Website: home-depot
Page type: billing-address
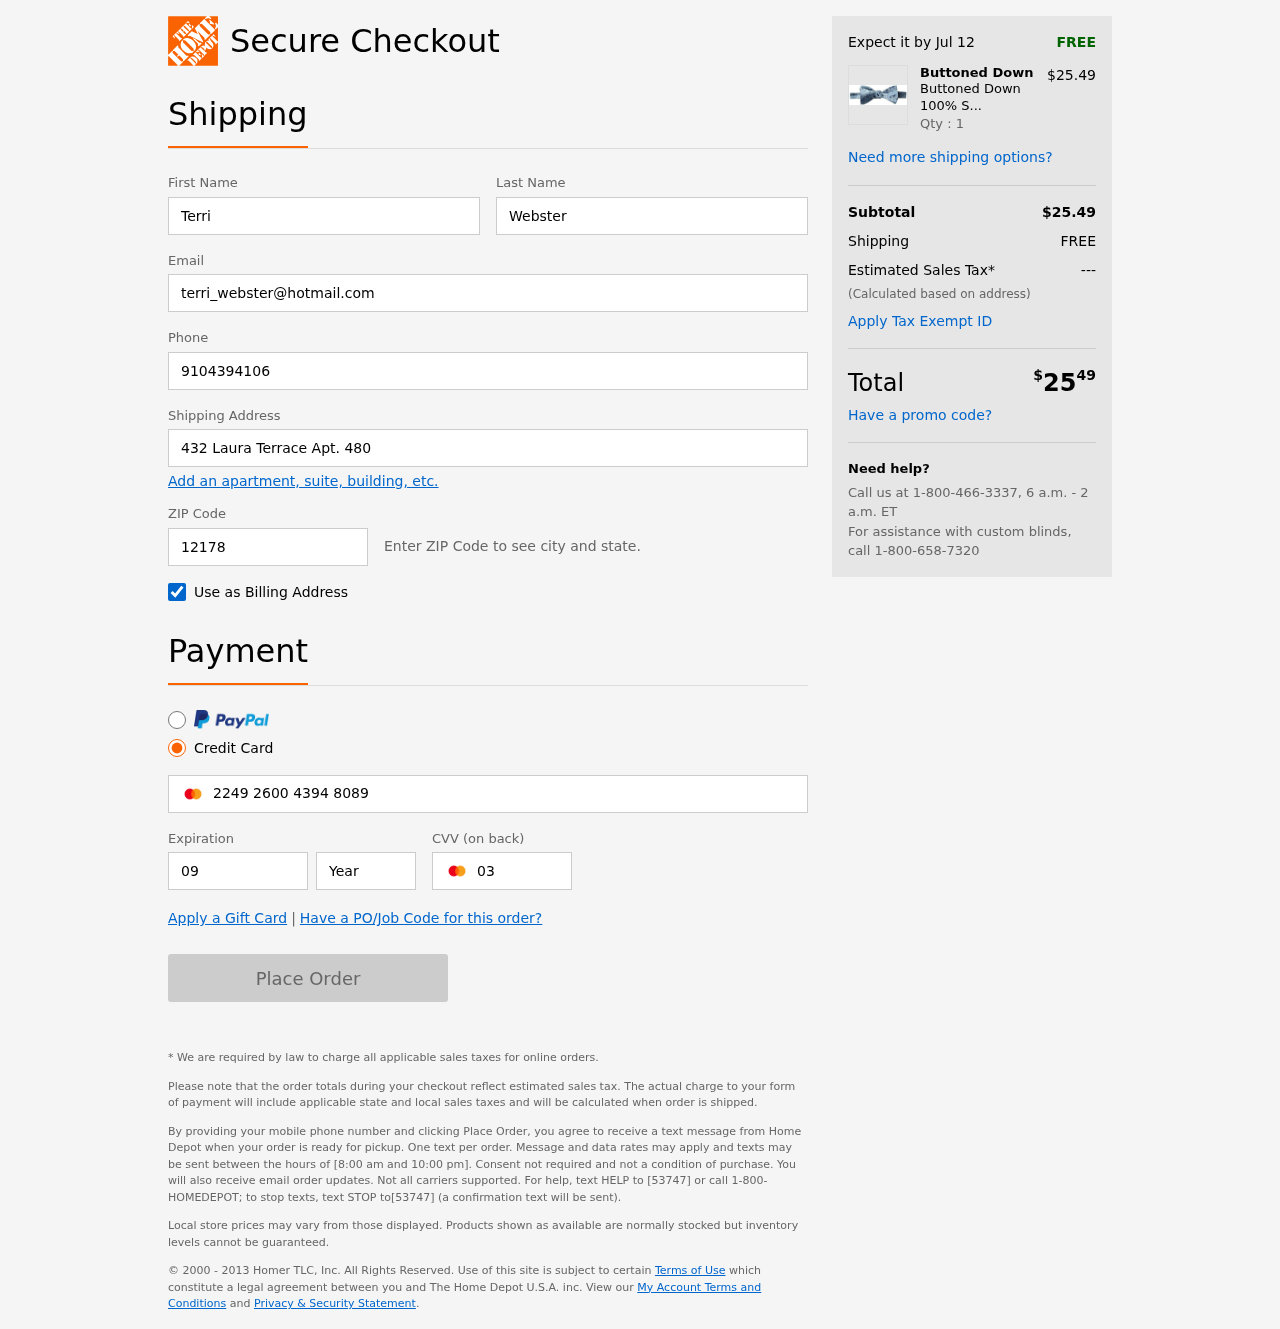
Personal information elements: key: PII_FIRSTNAME
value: Terri
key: PII_LASTNAME
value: Webster
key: PII_EMAIL
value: terri_webster@hotmail.com
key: PII_PHONE
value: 9104394106
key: PII_STREET
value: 432 Laura Terrace Apt. 480
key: PII_POSTCODE
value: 12178
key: PII_CARD_NUMBER
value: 2249 2600 4394 8089
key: PII_CARD_EXPIRY_MONTH
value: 09
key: PII_CARD_CVV
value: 037
Product elements: key: PRODUCT1_BRAND
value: Buttoned Down
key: PRODUCT1_NAME
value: Buttoned Down 100% Silk Self Bow Tie, Turquoise Paisley, One Size
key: PRODUCT1_PRICE
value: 25.49
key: PRODUCT1_QUANTITY
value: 1
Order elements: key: ORDER_DELIVERY_DATE
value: Jul 12
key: ORDER_SUBTOTAL
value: $25.49
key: ORDER_SHIPPING_COST
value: FREE
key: ORDER_TAX
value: ---
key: ORDER_TOTAL2
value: $2549